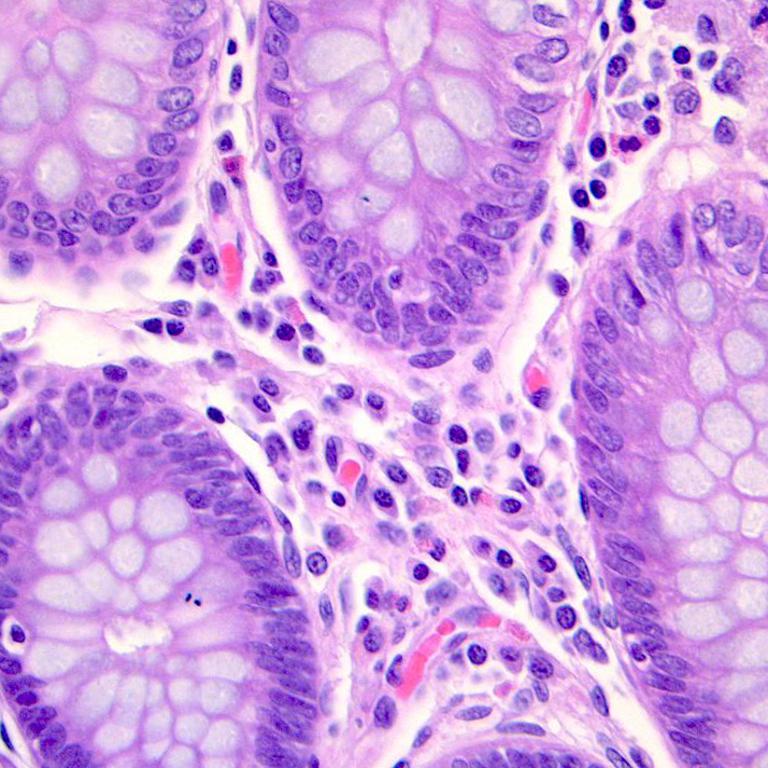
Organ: colon
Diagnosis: benign